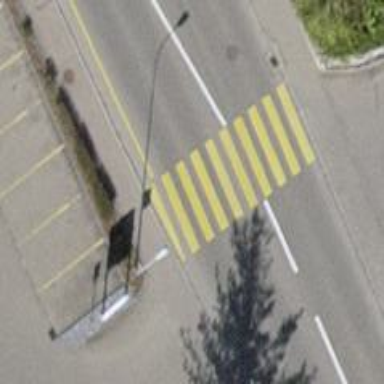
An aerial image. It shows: Marked footway crossing with concrete lanes.